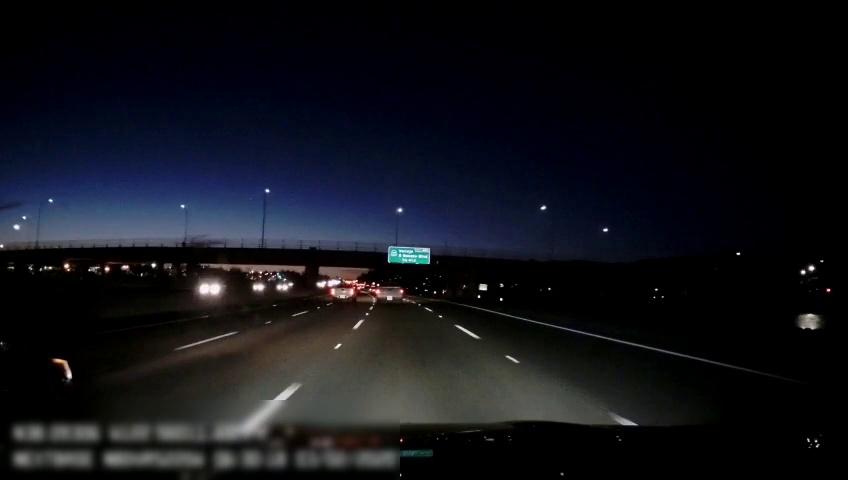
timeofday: Night
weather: Other
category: Drivable Space
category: Vehicles | Truck
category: Vehicles | Truck
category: Vehicles | Car
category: Vehicles | Car
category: Vehicles | Car
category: Vehicles | Car
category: Lanes | Alternate Lane
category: Lanes | Alternate Lane
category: Lanes | Alternate Lane
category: Lanes | Alternate Lane
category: Lanes | Alternate Lane
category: Traffic | Signs